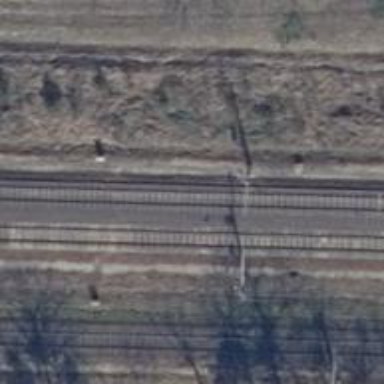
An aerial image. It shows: Milestone along the railway track with catenary mast.